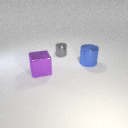
large blue metal cylinder to the right of small gray metal cylinder